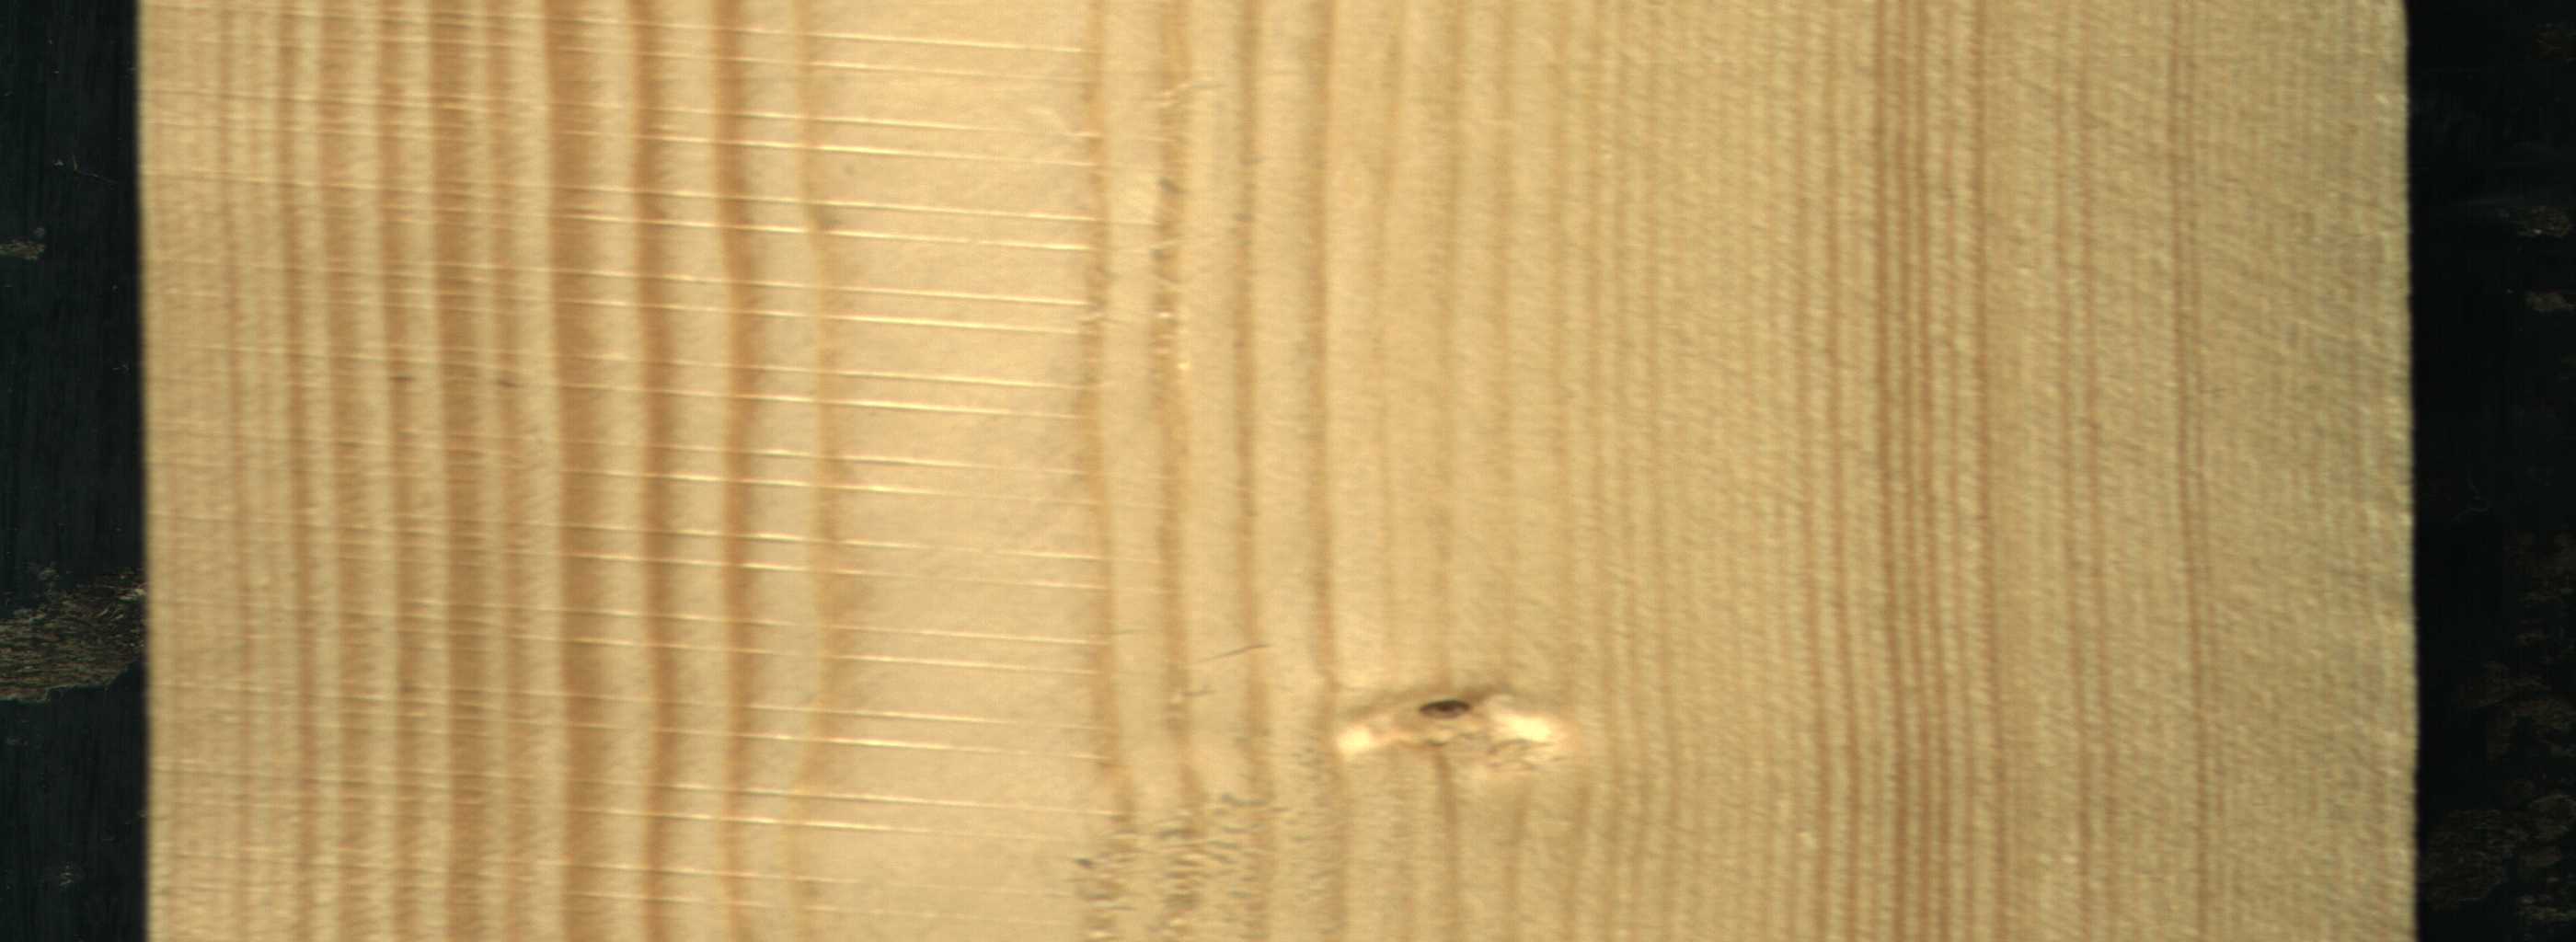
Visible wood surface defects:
Live_Knot